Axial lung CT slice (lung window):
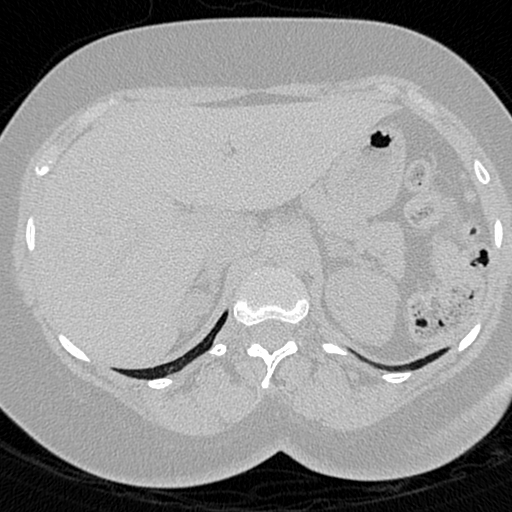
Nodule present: no